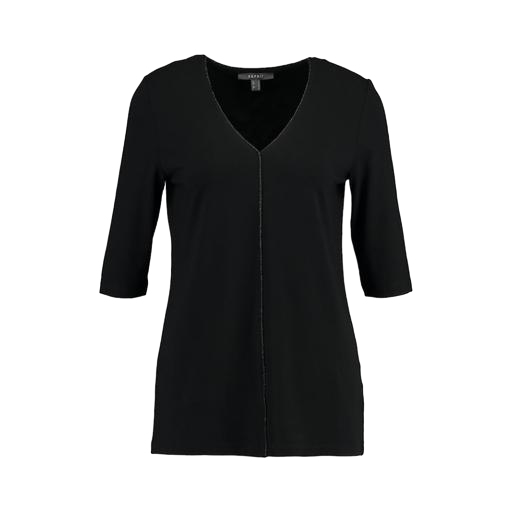
black three-quarter-sleeve top only macy, black v-neck top only macy, black v-neck t-shirt only macy, white background